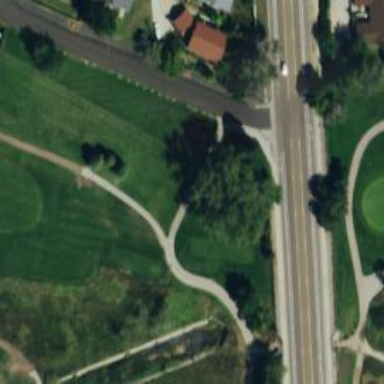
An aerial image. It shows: Path for golf carts.